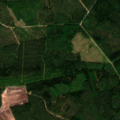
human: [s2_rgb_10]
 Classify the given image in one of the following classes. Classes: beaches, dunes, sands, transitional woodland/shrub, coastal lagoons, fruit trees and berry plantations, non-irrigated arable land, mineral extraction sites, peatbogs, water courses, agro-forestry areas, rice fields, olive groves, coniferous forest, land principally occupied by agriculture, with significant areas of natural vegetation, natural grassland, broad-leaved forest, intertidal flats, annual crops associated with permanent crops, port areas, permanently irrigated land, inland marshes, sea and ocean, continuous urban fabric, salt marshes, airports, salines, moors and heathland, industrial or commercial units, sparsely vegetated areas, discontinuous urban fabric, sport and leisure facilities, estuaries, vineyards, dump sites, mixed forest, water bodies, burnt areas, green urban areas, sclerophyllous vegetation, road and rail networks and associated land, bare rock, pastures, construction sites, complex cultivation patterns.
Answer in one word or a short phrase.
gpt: coniferous forest, mixed forest